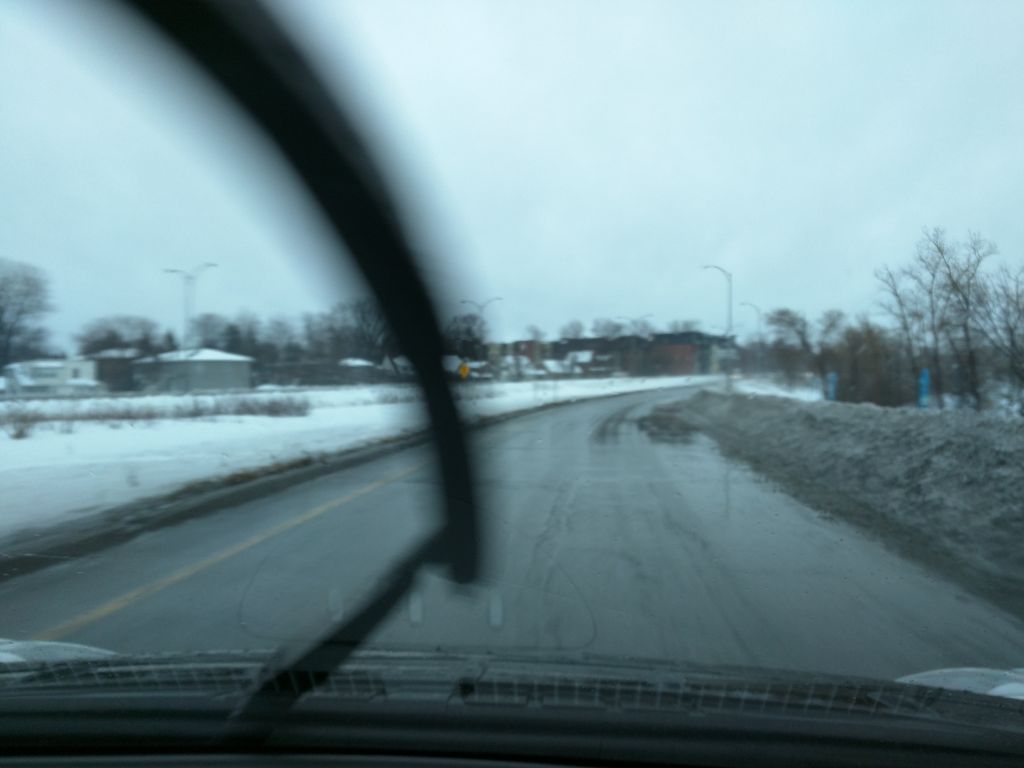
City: montreal